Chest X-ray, PA view. Patient: 67 years old, sex M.
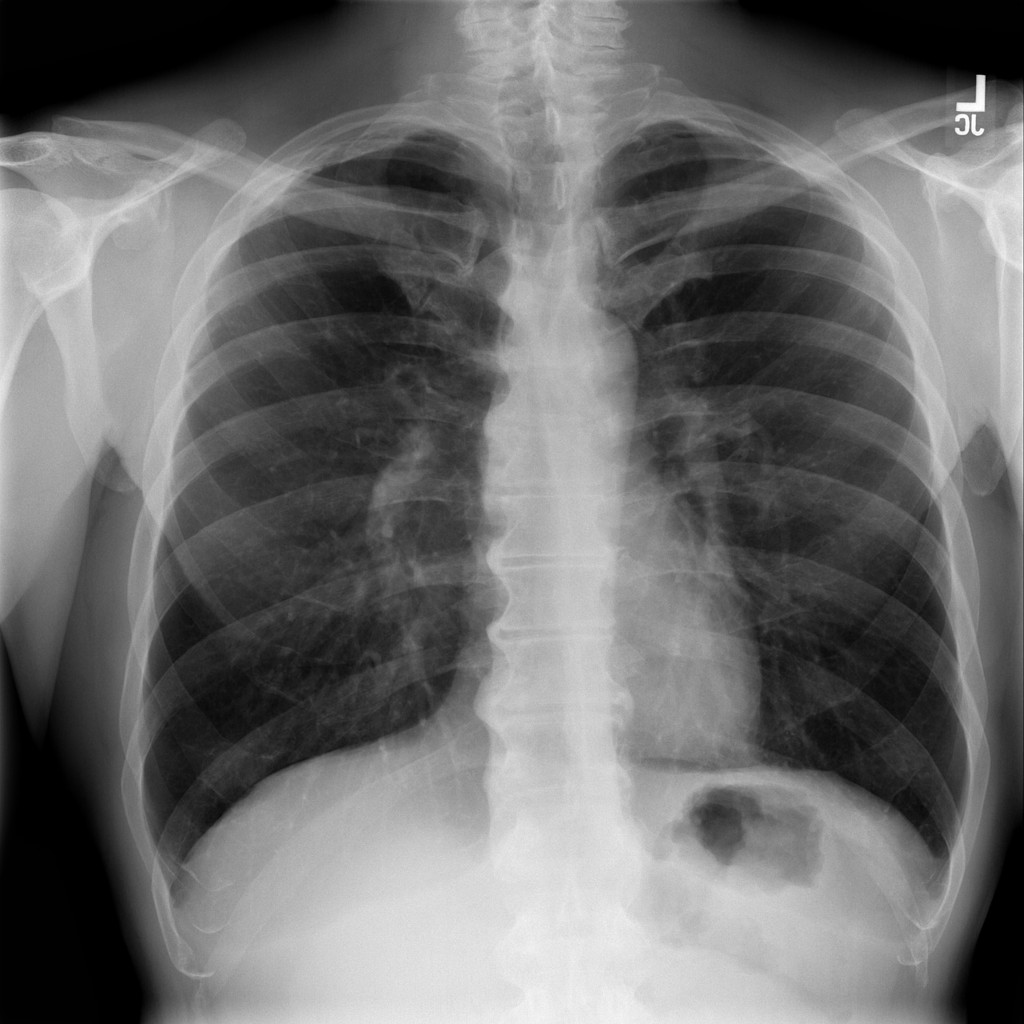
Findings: Fibrosis, Pleural_Thickening